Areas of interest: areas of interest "Medical"
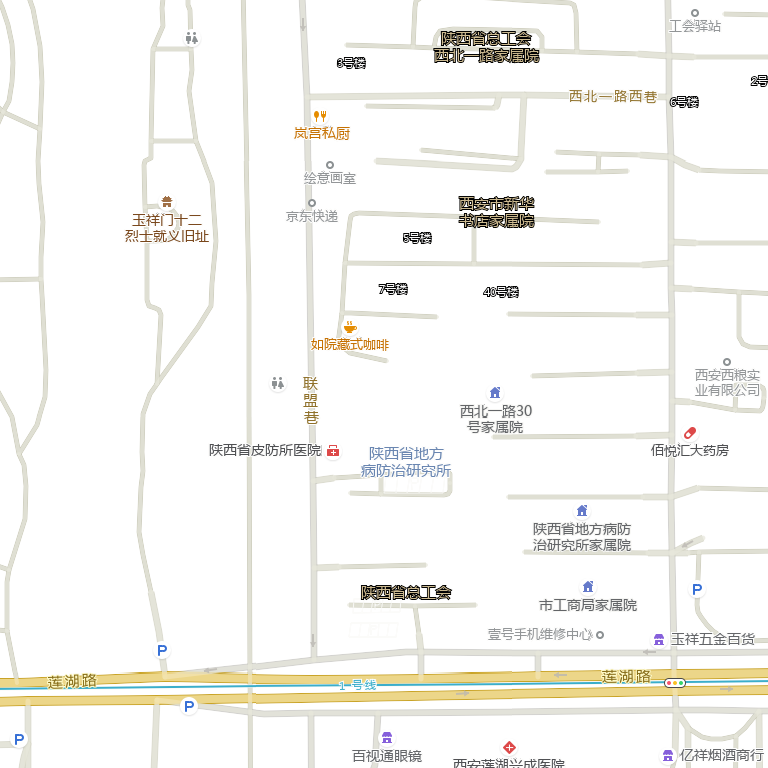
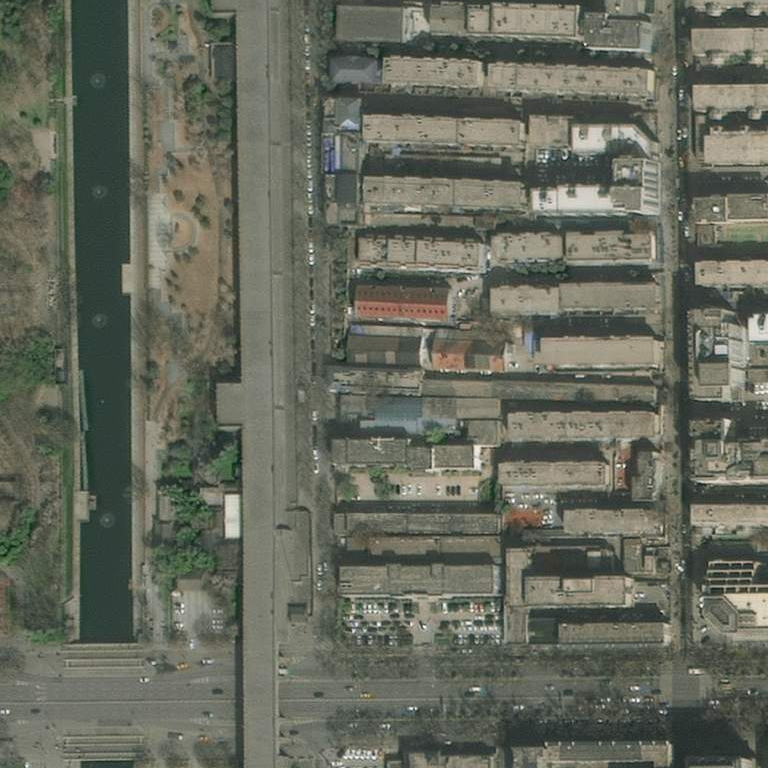